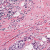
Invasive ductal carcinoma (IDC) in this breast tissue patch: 1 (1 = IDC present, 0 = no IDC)